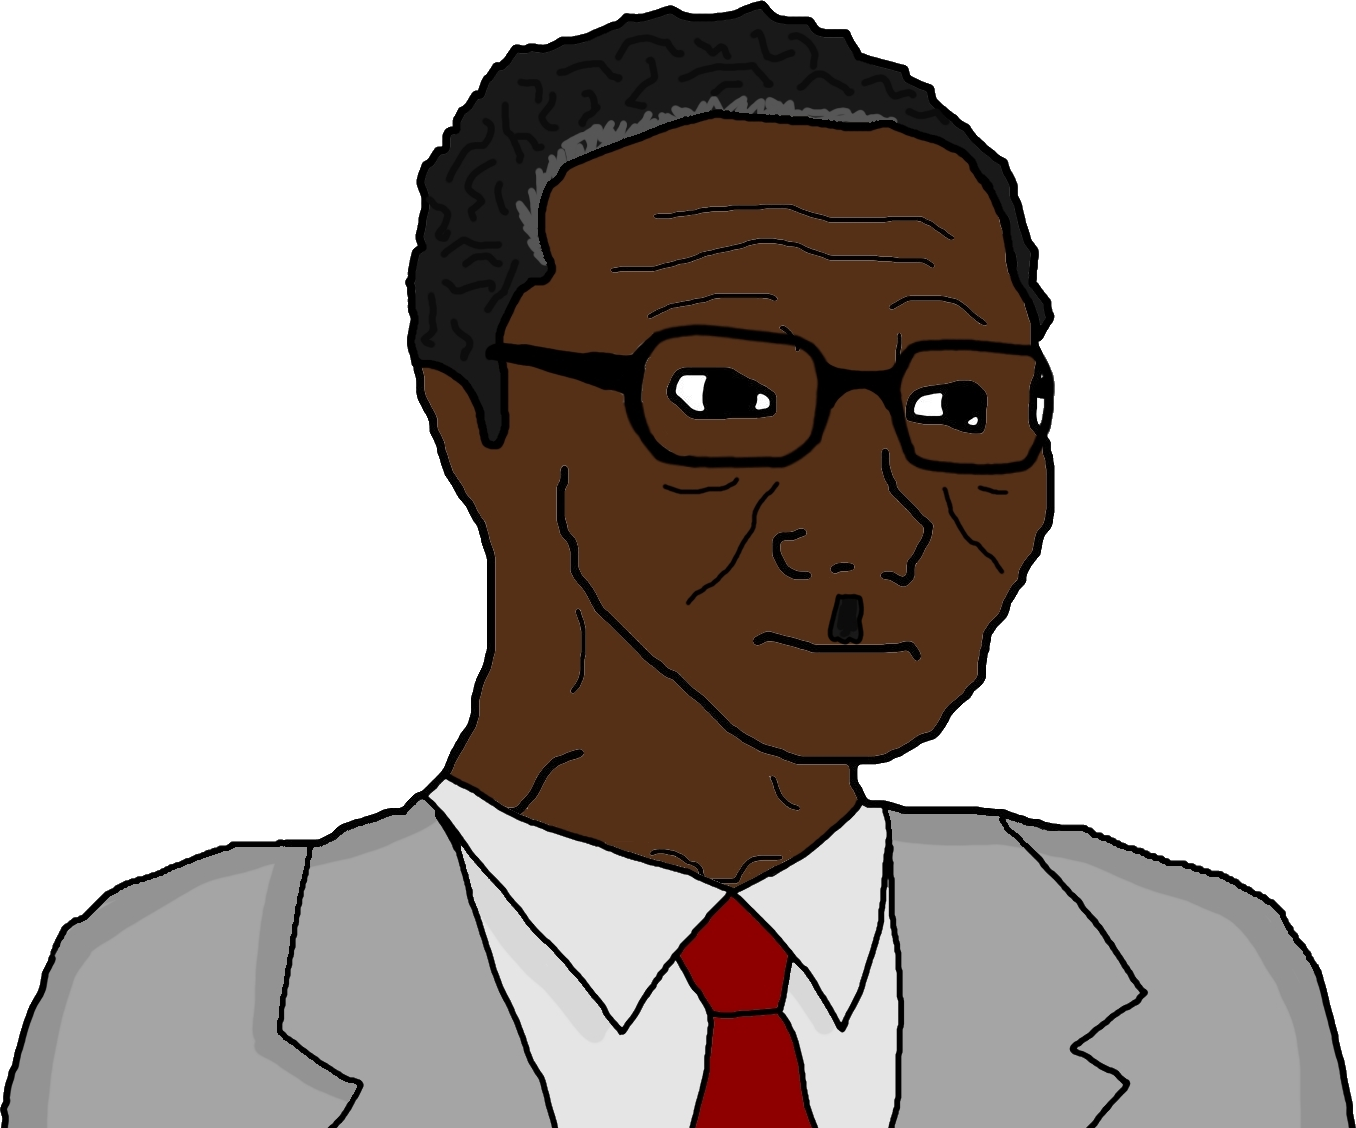
Label: 5_Blackjak